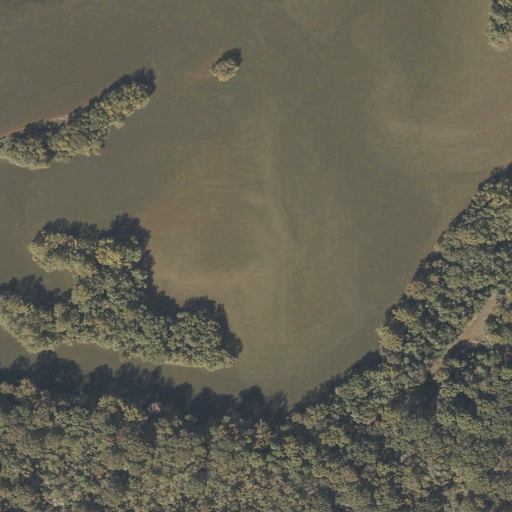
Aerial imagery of island in Alabama named Mud Island containing open water, woody wetlands, deciduous forest, and herbaceous wetlands